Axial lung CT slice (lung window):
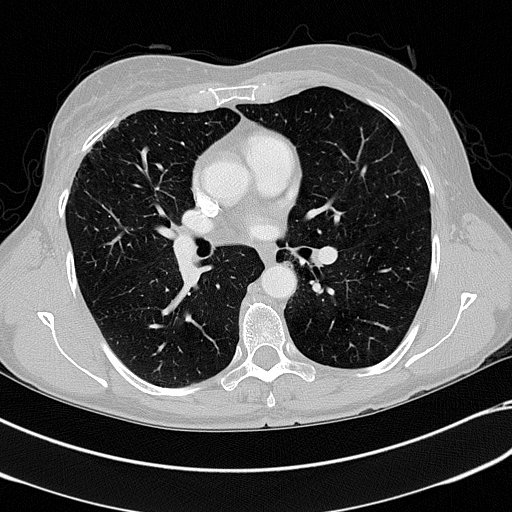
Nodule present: no